Interaction volume radius: 10 \u00c5
Interaction volume height: 25 \u00c5
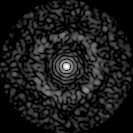
Disorder parameter: 0.8499